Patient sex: M
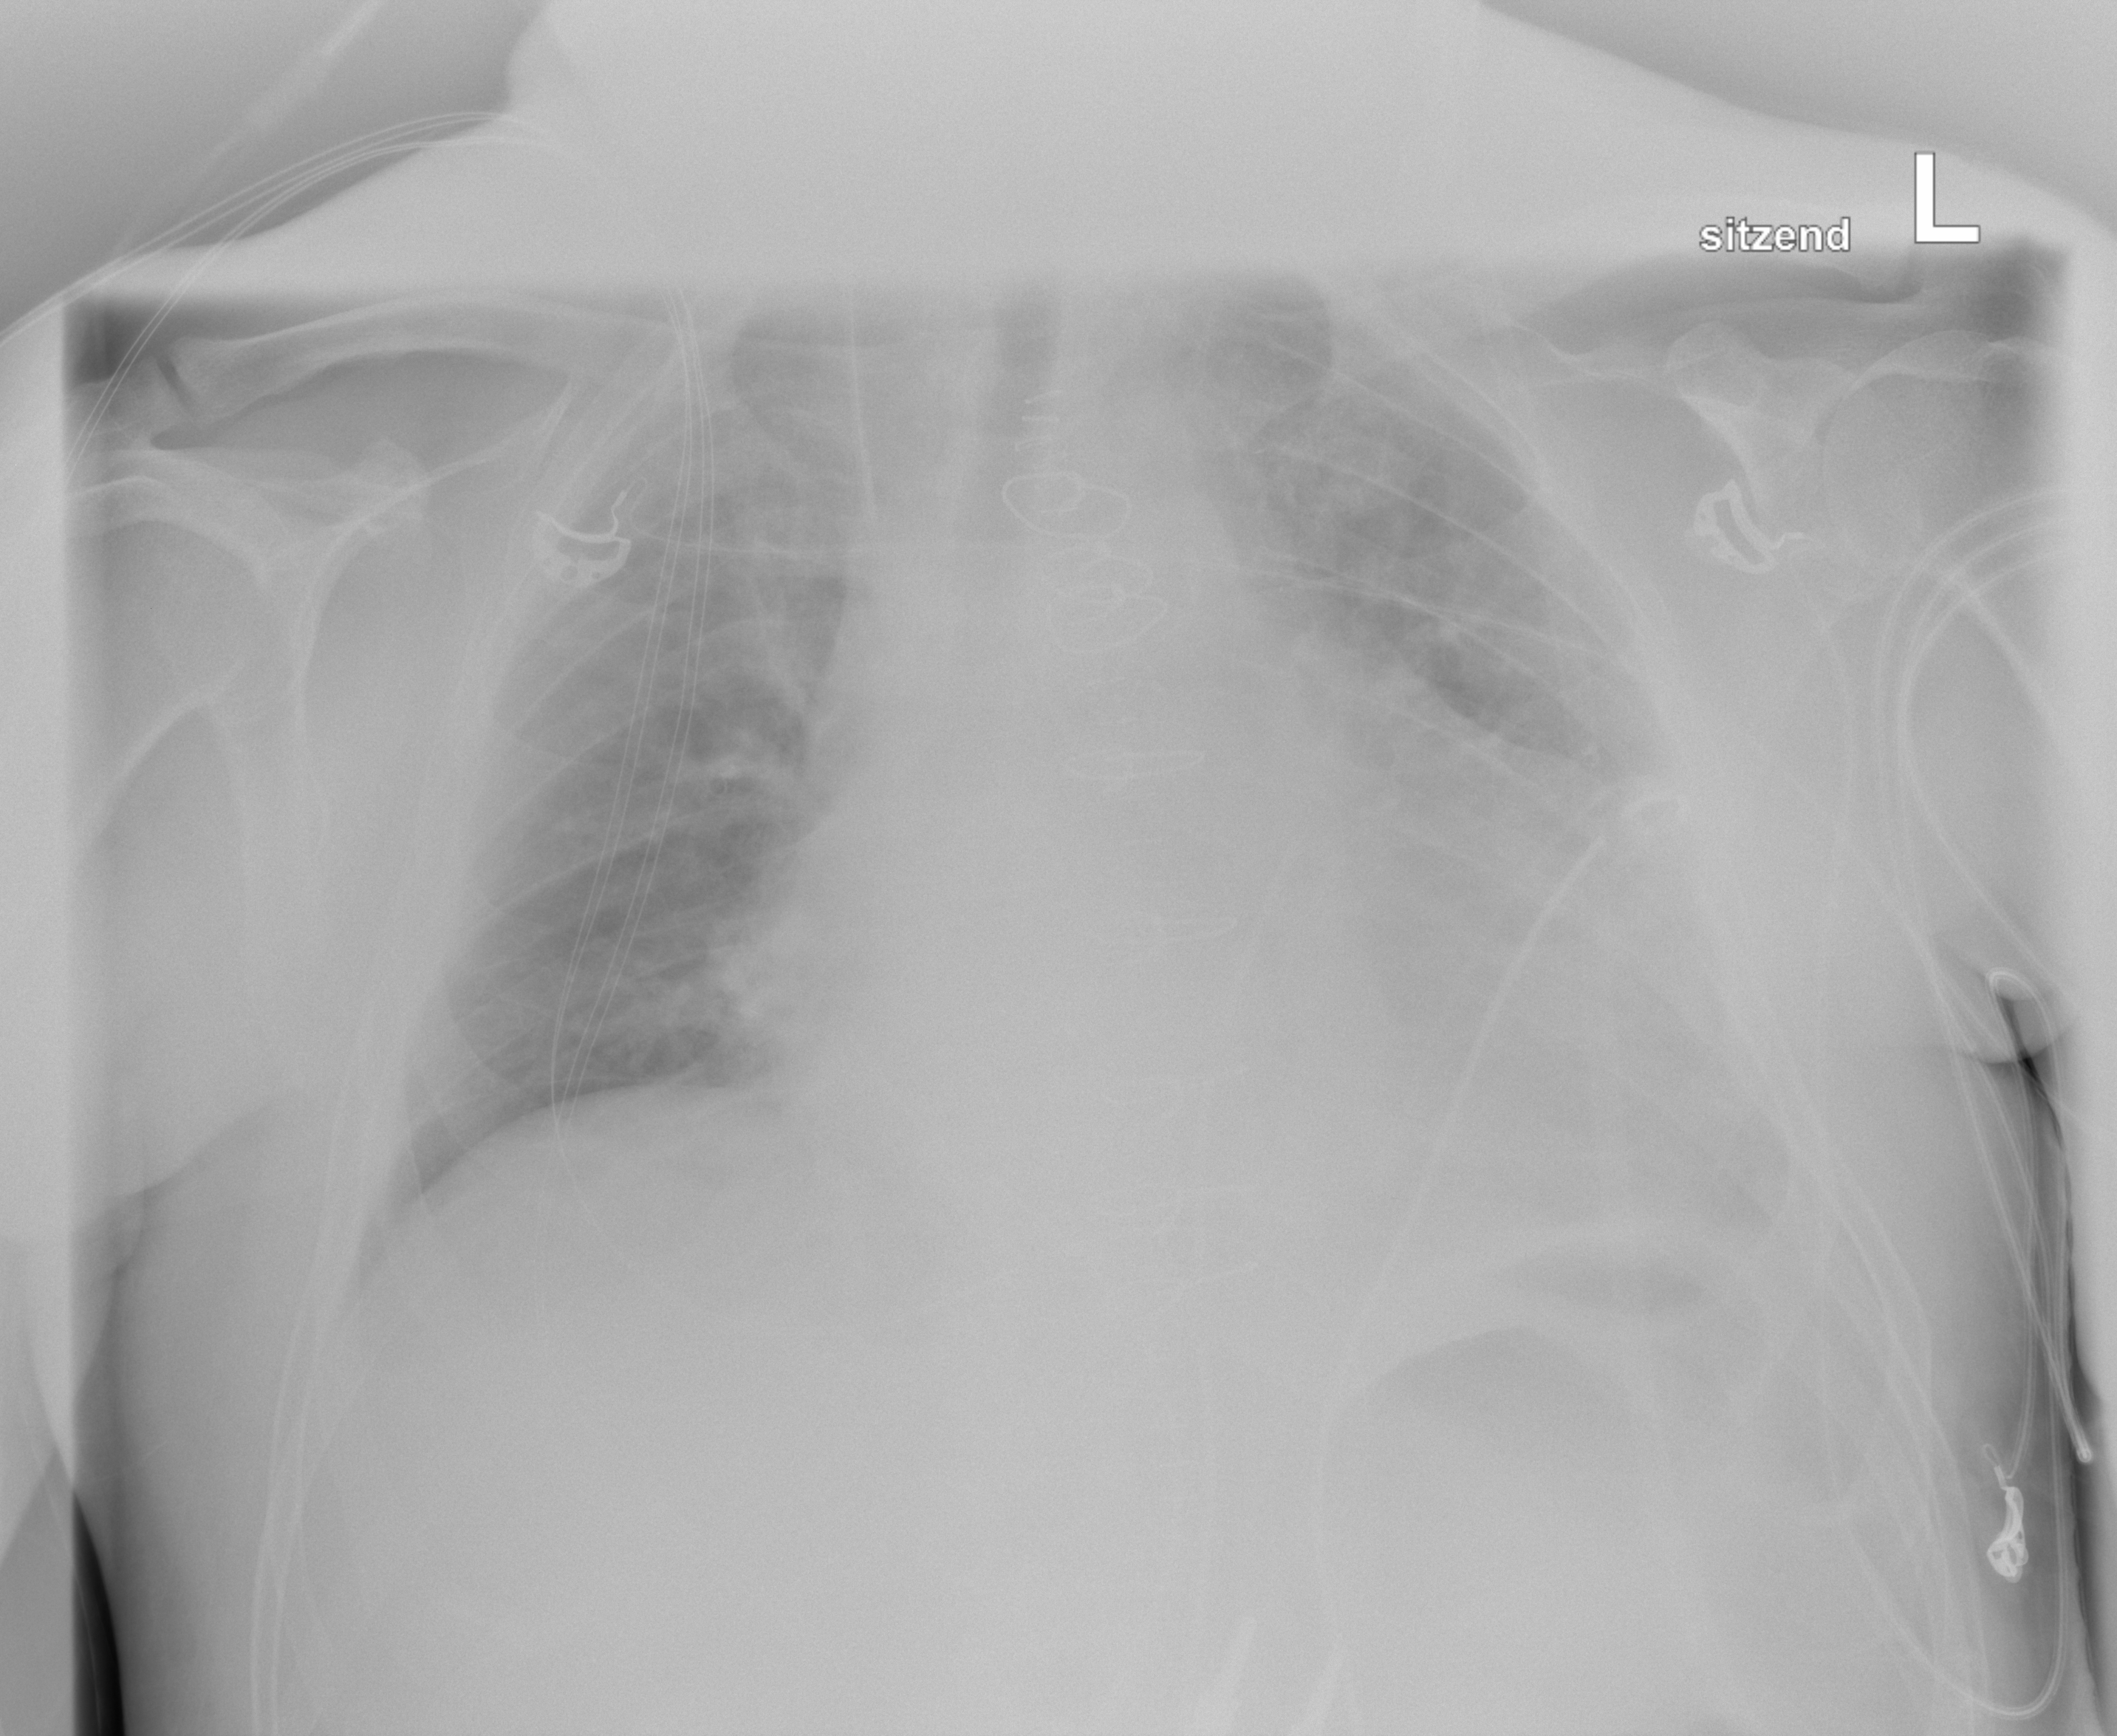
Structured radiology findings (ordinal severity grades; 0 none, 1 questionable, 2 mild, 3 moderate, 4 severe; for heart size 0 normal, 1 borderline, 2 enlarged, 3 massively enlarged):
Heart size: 2
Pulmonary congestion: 0
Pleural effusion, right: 0
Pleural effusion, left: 2
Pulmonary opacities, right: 2
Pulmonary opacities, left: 2
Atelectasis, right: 0
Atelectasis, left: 2